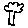
Label: tree